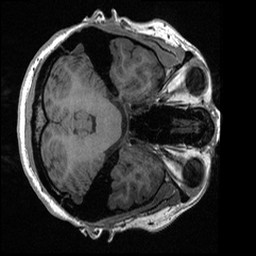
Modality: T1w
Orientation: axial
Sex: female
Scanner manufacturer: ge
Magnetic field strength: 3 T
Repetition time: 0.0064 s
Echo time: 0.00281 s